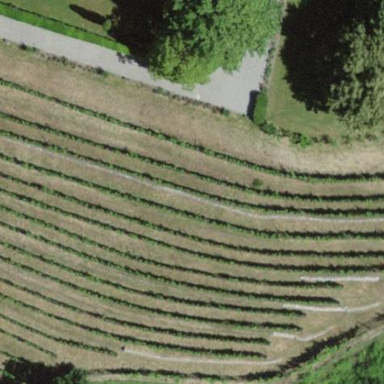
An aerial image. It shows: Vineyard where grapes are grown.